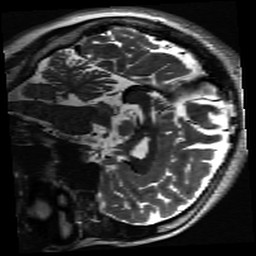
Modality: inplaneT2
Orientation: sagittal